Field crop: tomato
Growth stage: 2
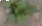
Species: solanum